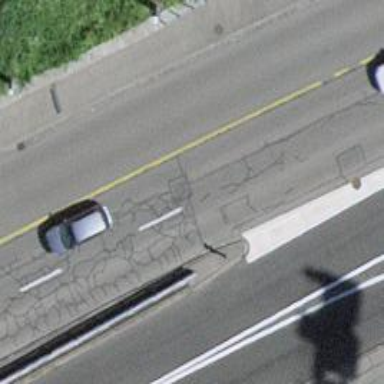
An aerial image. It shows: Secondary road with asphalt surface and shared bus and cycling lane.